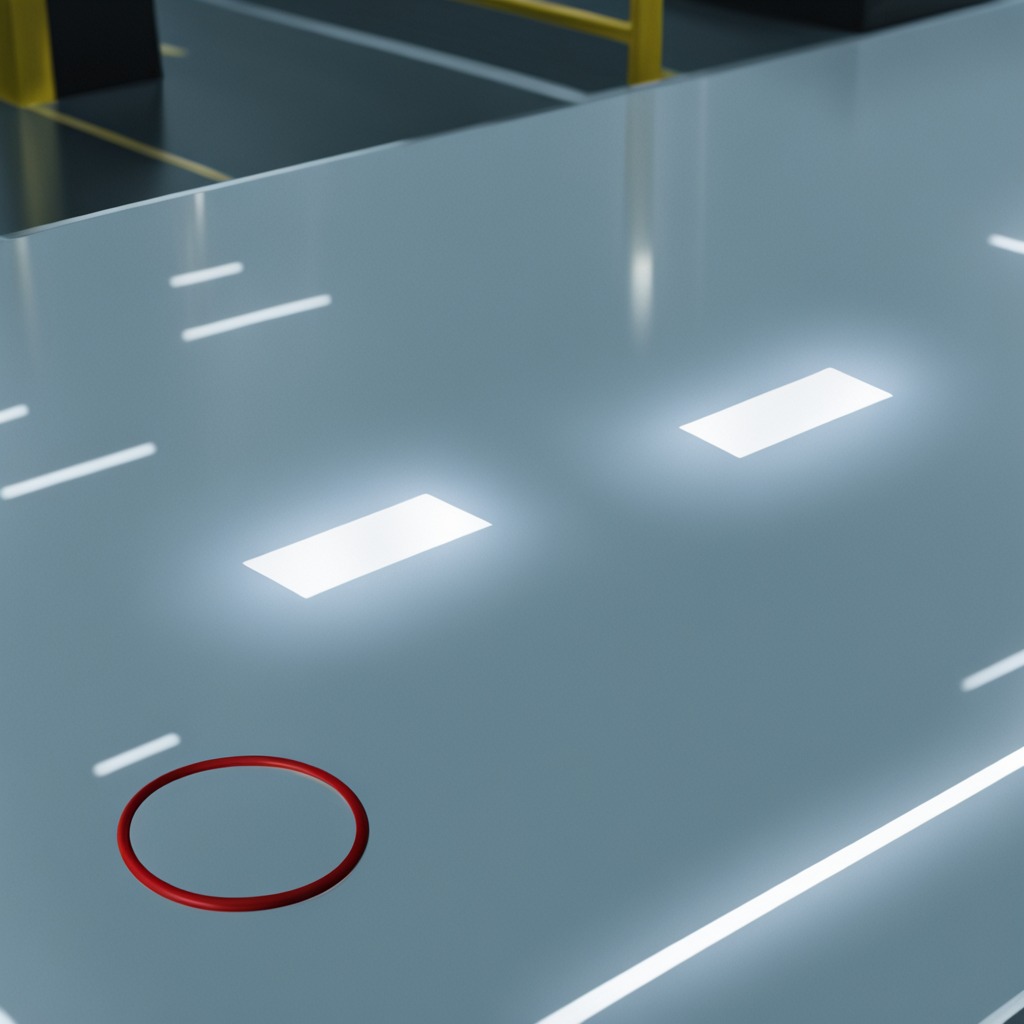
A rubber O-ring is lying on a high-gloss table in a ship maintenance bay industrial lighting.